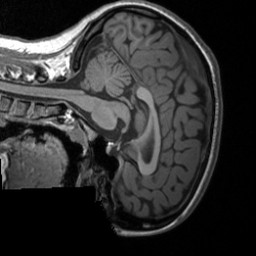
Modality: T1w
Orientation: sagittal
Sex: female
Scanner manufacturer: siemens
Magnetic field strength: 3 T
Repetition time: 1.9 s
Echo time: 0.00226 s